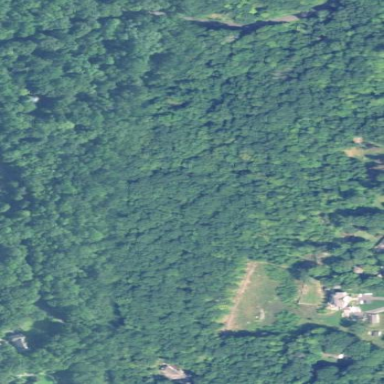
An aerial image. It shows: Existing Preserved Open Space in woodland area.